Interaction volume radius: 10 \u00c5
Interaction volume height: 15 \u00c5
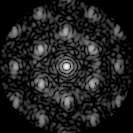
Disorder parameter: 0.4201